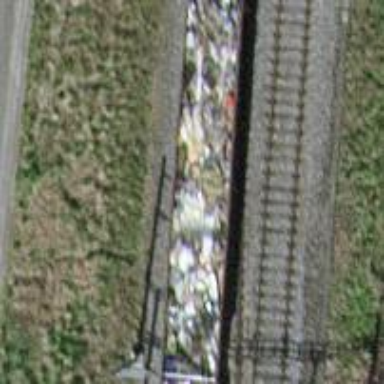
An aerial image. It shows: Single-track electrified railway siding with contact line.